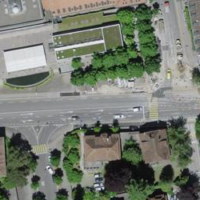
EUNIS habitat code: 54
Species observed at this site:
Symphoricarpos albus